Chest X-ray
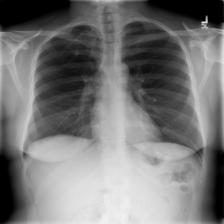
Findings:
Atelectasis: negative
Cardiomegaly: negative
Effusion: negative
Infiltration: negative
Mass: negative
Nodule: negative
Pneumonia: negative
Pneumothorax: negative
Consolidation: negative
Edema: negative
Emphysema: negative
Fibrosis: negative
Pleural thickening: negative
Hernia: negative